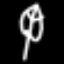
Label: leaf